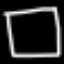
Label: square